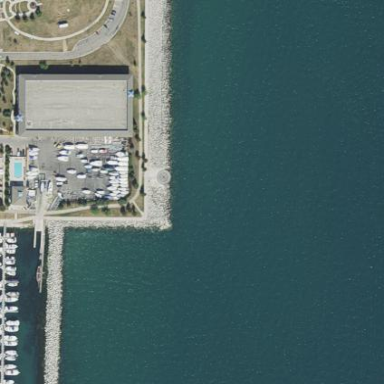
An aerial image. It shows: Breakwater structure.